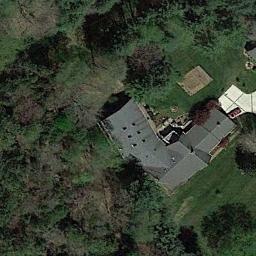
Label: sparse_residential